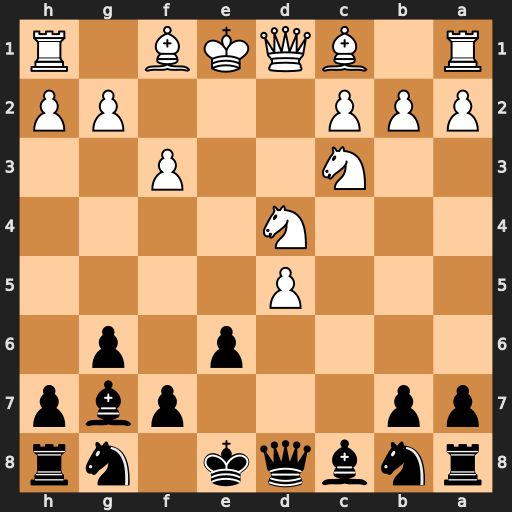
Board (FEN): rnbqk1nr/pp3pbp/4p1p1/3P4/3N4/2N2P2/PPP3PP/R1BQKB1R
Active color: b
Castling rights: KQkq
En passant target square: -
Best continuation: Qh4+ g3 Qxd4 Qxd4 Bxd4 Nb5 Be5